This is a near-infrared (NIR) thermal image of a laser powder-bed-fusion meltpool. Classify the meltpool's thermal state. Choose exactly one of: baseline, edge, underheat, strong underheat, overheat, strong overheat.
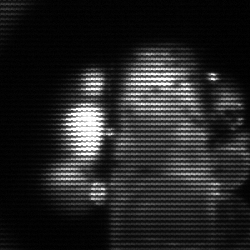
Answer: strong underheat